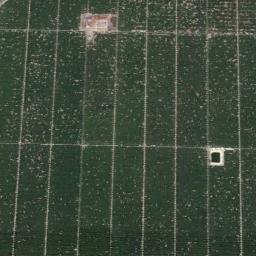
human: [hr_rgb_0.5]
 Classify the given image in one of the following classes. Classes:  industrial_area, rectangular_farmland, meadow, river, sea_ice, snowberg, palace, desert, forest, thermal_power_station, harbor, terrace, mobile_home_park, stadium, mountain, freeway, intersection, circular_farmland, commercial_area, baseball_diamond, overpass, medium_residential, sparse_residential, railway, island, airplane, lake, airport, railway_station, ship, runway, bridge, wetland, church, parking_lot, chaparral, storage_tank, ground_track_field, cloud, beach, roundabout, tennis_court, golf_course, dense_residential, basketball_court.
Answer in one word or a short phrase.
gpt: rectangular_farmland